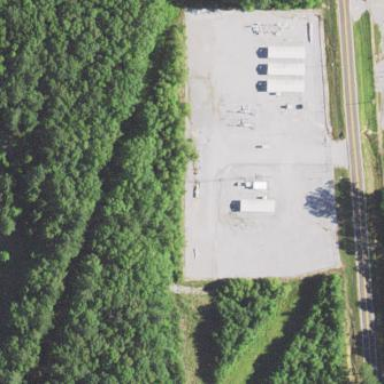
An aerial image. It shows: Fenced substation used for measurement purposes.